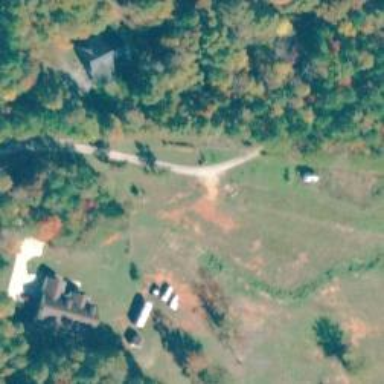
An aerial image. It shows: Driveway.